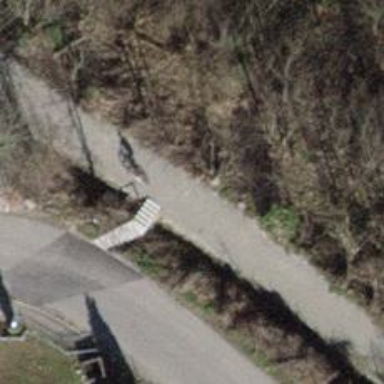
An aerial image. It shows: Set of steps on the road.